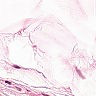
Metastatic tissue present: no